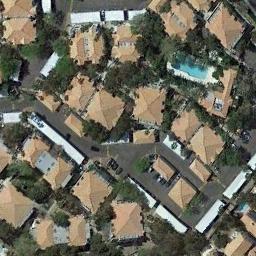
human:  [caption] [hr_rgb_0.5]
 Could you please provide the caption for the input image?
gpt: Lots of buildings are in medium residential area .

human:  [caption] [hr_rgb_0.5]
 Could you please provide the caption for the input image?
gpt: The medium residential is next to the road and some trees .

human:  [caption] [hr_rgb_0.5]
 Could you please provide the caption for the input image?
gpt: The medium residential area has some orange houses and a swimming pool and some trees are among these houses .

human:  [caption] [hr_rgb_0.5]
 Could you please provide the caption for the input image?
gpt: The houses in the mid-sized residential area are all red .

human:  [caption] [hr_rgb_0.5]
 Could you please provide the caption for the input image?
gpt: There are many yellow buildings on the medium residential area .